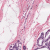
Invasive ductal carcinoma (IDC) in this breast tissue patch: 0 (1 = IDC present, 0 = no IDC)